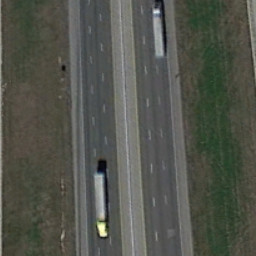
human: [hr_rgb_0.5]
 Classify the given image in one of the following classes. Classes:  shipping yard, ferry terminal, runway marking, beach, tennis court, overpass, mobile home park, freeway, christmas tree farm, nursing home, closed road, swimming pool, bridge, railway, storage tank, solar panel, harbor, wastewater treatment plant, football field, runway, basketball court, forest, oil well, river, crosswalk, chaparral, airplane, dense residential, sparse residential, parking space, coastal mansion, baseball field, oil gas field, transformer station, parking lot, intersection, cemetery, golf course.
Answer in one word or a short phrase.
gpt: freeway